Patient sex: M
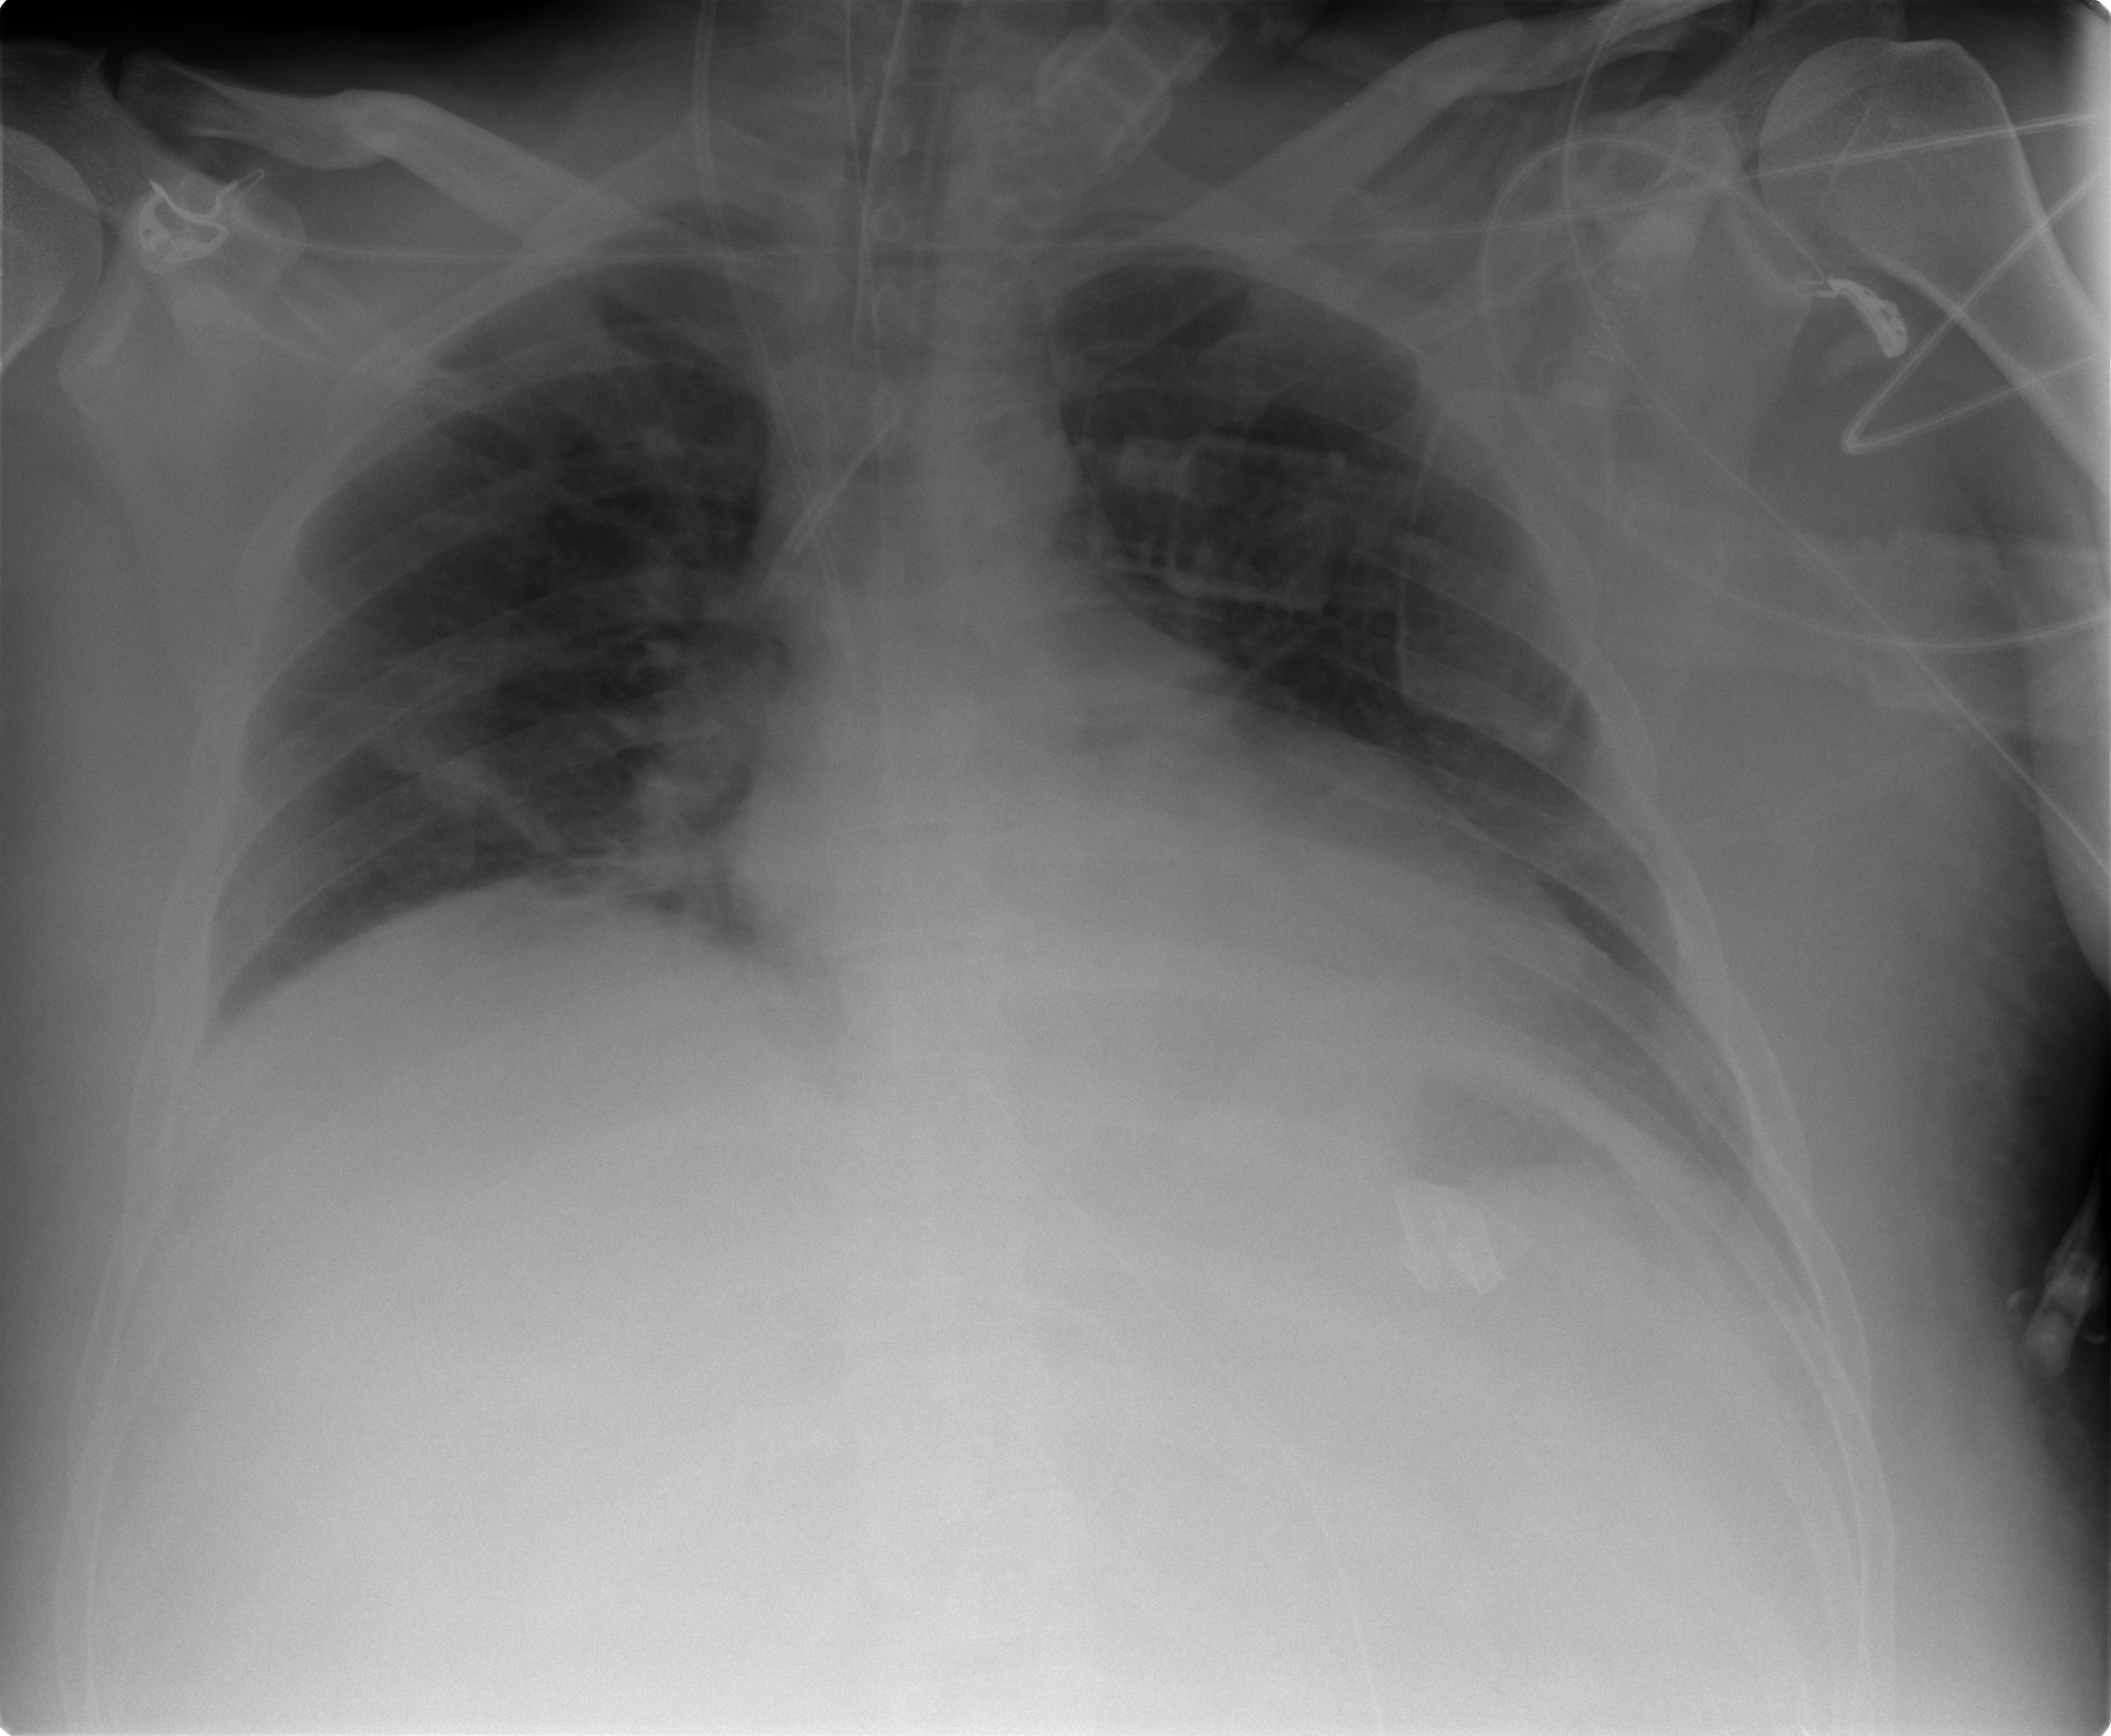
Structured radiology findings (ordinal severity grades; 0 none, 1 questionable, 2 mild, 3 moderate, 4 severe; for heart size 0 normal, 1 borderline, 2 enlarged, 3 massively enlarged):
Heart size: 2
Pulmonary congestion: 1
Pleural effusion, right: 1
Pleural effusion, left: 1
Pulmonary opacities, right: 0
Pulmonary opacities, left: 0
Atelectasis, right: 2
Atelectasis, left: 2